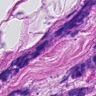
Metastatic tissue present: yes